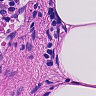
Metastatic tissue present: no